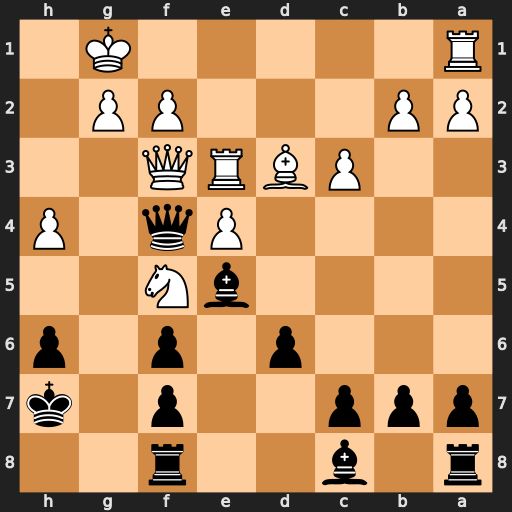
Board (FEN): r1b2r2/ppp2p1k/3p1p1p/4bN2/4Pq1P/2PBRQ2/PP3PP1/R5K1
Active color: b
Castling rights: -
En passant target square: -
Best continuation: Qh2+ Kf1 Qh1+ Ke2 Qxa1